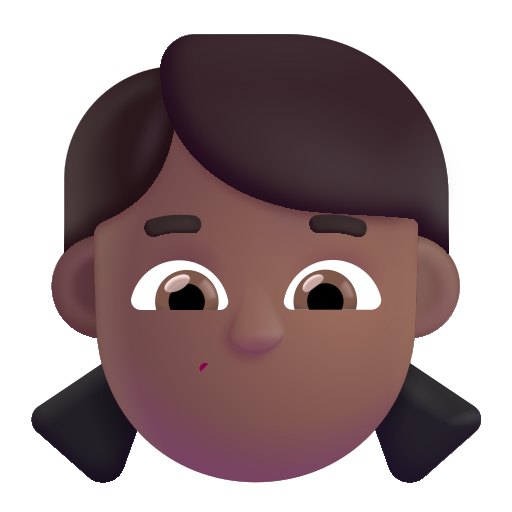
girl color  dark